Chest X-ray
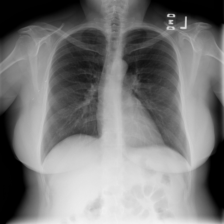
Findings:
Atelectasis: negative
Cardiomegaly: negative
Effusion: negative
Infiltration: negative
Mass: negative
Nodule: negative
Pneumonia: negative
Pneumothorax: negative
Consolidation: negative
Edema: negative
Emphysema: negative
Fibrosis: negative
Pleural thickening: negative
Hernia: negative